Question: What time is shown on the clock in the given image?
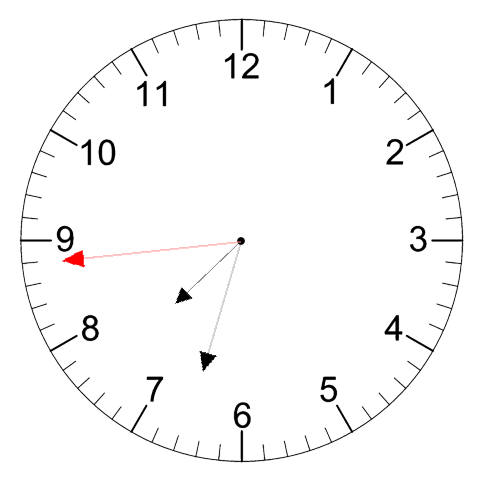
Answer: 07:32:44